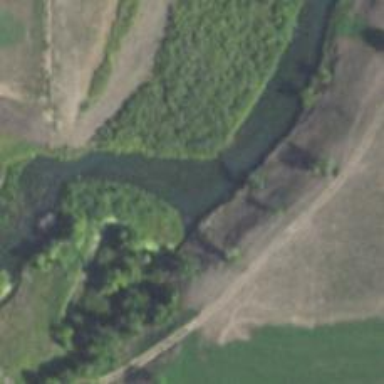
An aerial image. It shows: Beautiful river scene.